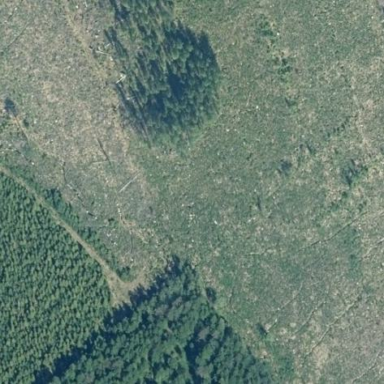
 likely man-made clearing in the landscape."